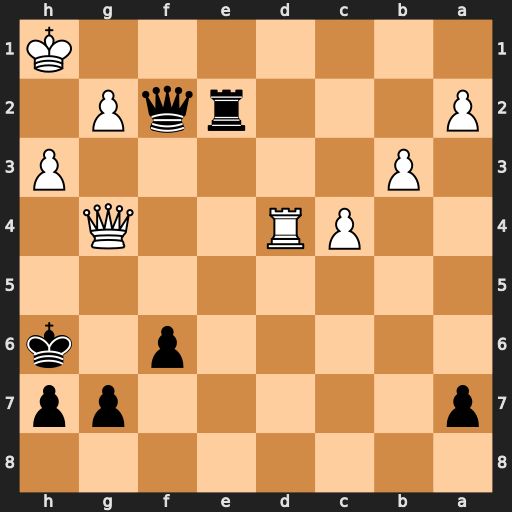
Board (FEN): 8/p5pp/5p1k/8/2PR2Q1/1P5P/P3rqP1/7K
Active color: b
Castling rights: -
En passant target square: -
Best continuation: Re1+ Kh2 Qg1+